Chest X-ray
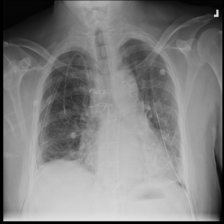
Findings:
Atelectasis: negative
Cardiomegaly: negative
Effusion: negative
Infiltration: positive
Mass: negative
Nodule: negative
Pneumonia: negative
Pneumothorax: negative
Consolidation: negative
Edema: negative
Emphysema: negative
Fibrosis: negative
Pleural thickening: negative
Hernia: negative